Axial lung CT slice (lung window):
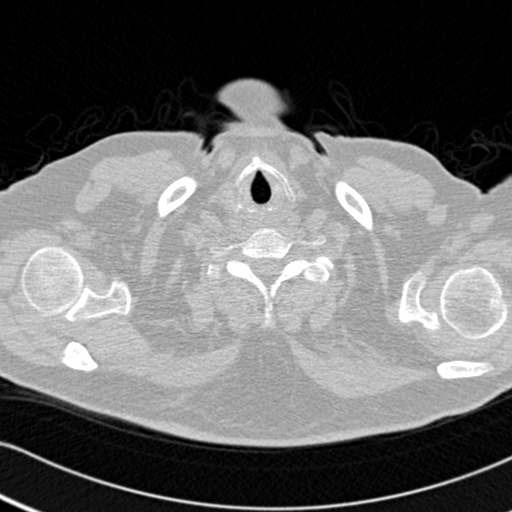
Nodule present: no